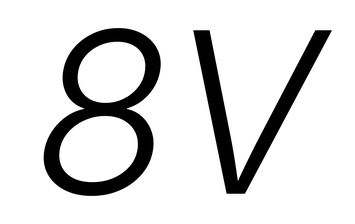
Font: Inter-Italic_Light_Italic